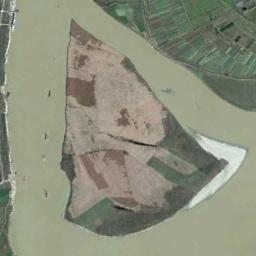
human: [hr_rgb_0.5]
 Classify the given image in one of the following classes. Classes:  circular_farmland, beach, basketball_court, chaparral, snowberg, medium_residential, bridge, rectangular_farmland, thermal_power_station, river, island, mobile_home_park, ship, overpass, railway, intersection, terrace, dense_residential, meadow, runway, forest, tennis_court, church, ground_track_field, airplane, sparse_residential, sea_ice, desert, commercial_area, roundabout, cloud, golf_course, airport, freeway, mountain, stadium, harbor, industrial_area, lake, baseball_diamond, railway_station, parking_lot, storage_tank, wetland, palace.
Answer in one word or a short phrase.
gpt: island